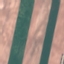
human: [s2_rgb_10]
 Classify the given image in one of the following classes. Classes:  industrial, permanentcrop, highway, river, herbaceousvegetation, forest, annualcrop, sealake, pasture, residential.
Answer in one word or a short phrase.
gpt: AnnualCrop